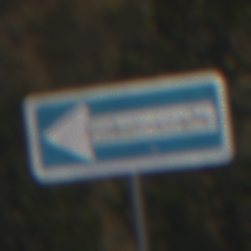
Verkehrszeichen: EinbahnstrasseLinksweisend
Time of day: MorningAfternoon
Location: Outdoor (RoadRail)
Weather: PartlyCloudy
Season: NotSpecified
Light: Natural